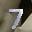
Label: 7